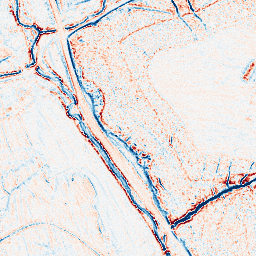
Category: edge_preserving
Decomposition family: anisotropic_diffusion
Decomposition parameters: iterations: 20
kappa: 30
gamma: 0.05
Upsampling method: regularized
Upsampling parameters: scale: 2
lambda_reg: 0.001
Upsampling scale: 2